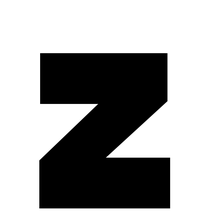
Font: Poppins-Black